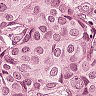
Metastatic tissue present: yes